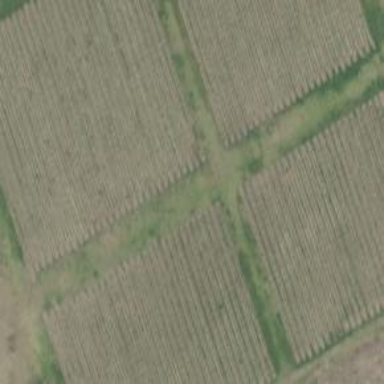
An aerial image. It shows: Agricultural area marked by row of trees.